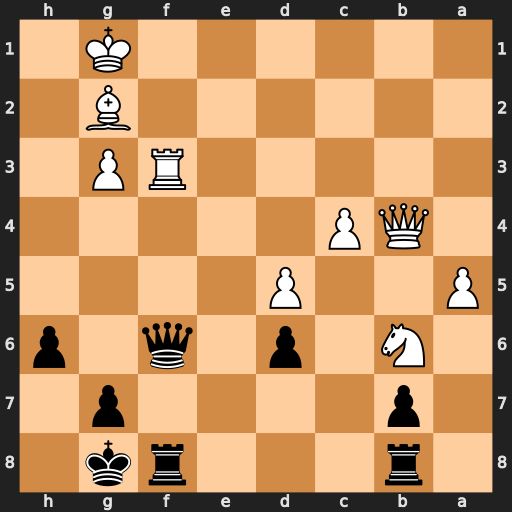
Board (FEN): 1r3rk1/1p4p1/1N1p1q1p/P2P4/1QP5/5RP1/6B1/6K1
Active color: b
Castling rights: -
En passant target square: -
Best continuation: Qd4+ Kh2 Rxf3